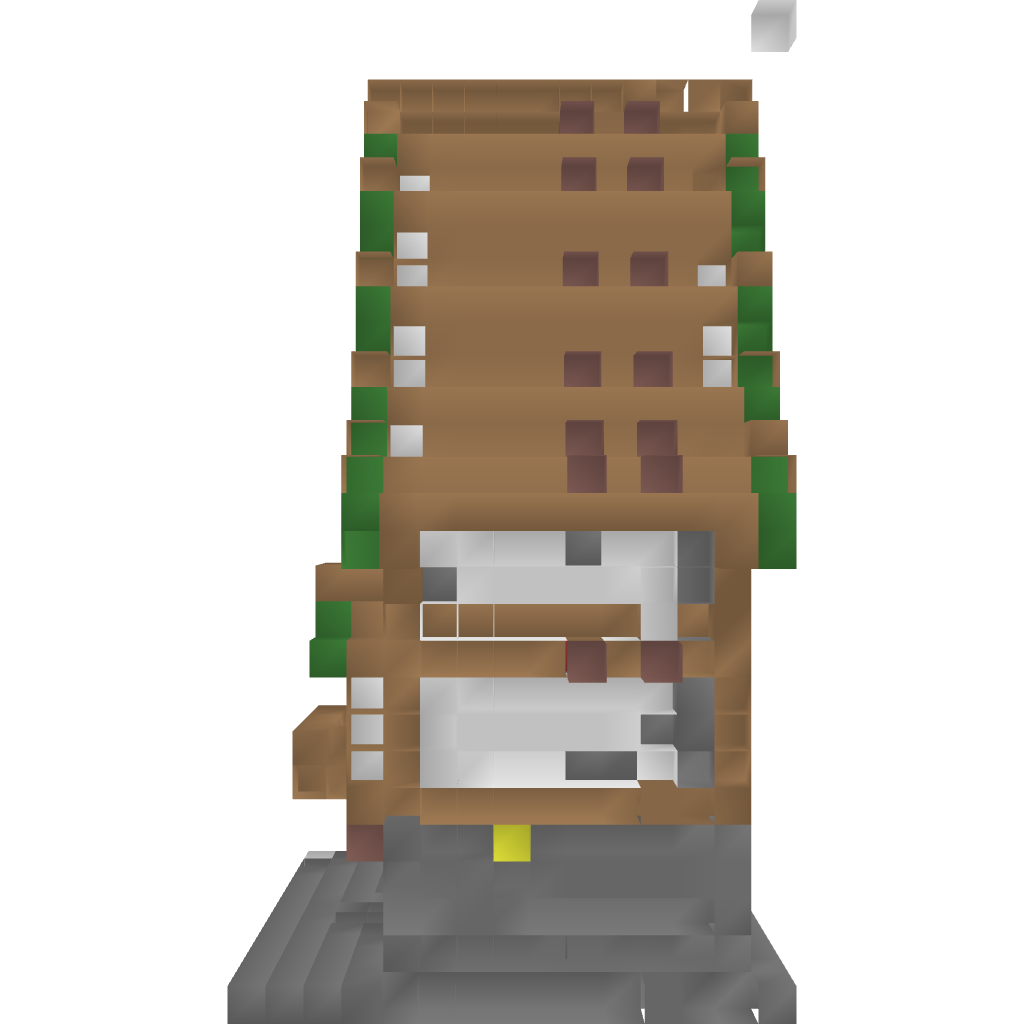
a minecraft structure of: Pretty Little Shop high quality